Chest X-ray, AP view. Patient: 76 years old, sex M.
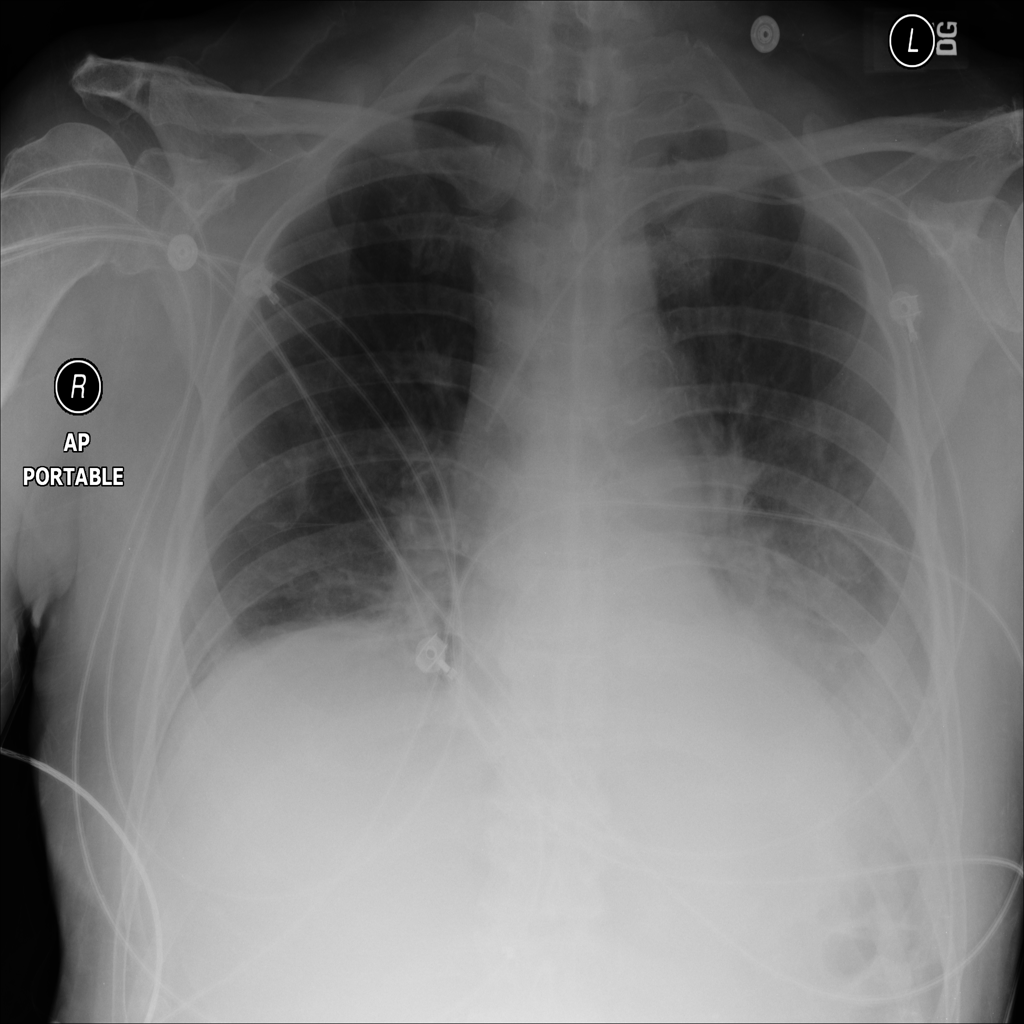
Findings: Infiltration